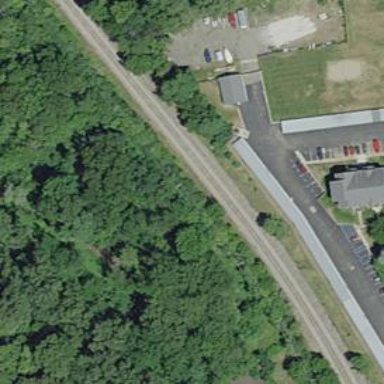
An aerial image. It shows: Railway siding for service.